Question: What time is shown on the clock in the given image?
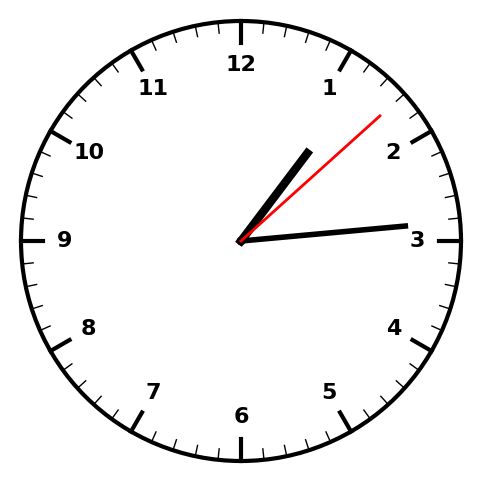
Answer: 01:14:08